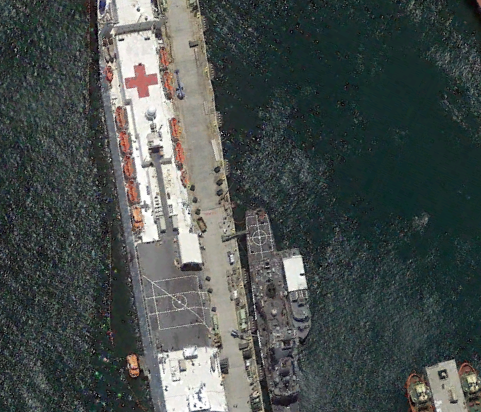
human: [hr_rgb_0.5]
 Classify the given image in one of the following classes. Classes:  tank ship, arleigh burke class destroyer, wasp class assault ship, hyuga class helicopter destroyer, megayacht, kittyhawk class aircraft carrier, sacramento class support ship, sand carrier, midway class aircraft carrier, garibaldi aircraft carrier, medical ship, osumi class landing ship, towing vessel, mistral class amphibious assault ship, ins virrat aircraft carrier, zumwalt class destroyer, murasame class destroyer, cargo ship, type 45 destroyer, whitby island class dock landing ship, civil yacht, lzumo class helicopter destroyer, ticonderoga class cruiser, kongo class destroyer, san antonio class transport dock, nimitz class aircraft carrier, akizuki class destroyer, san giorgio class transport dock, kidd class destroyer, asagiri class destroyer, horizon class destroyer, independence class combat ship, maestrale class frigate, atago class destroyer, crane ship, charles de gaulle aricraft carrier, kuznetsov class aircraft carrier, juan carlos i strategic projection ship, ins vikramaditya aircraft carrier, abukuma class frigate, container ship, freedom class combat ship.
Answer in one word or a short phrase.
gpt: Medical ship